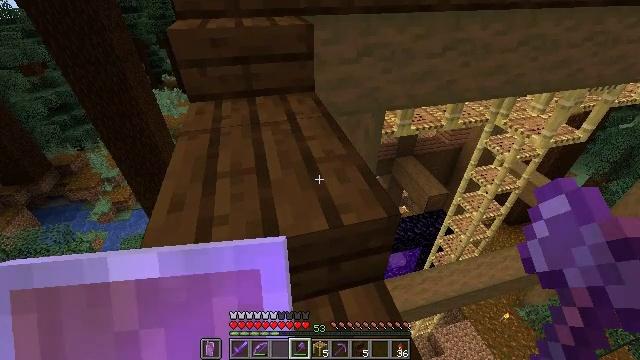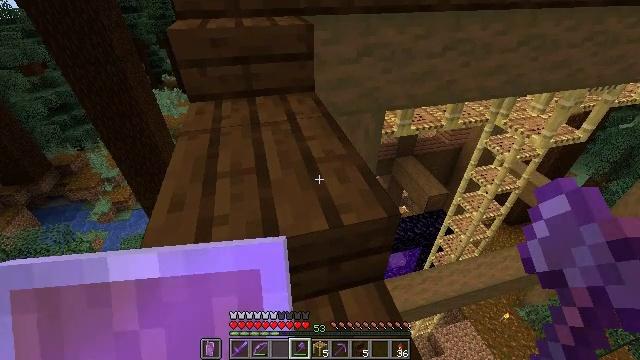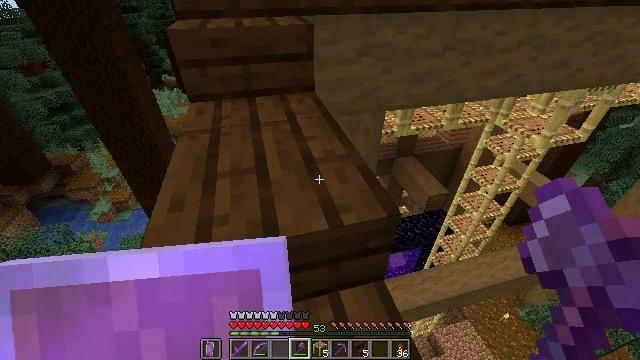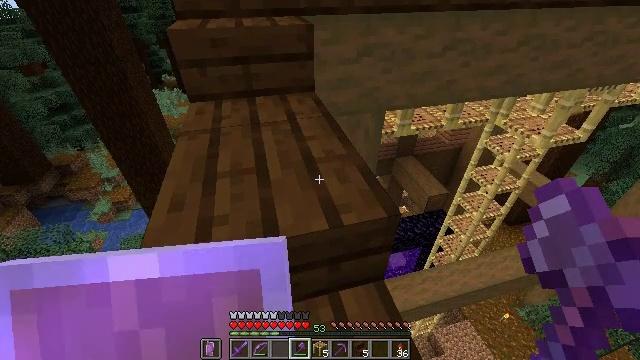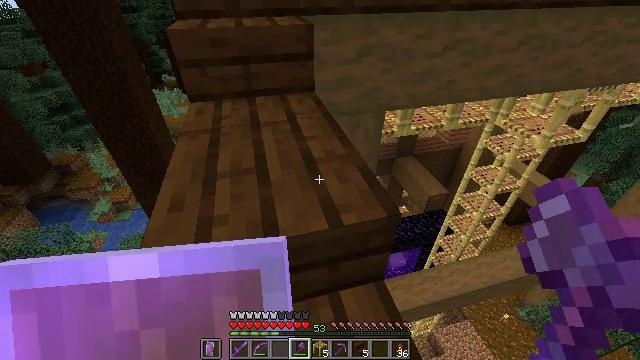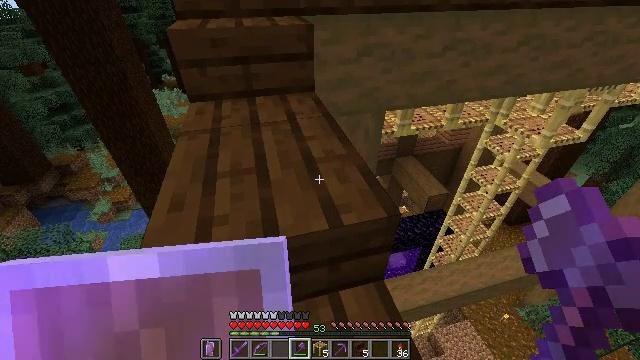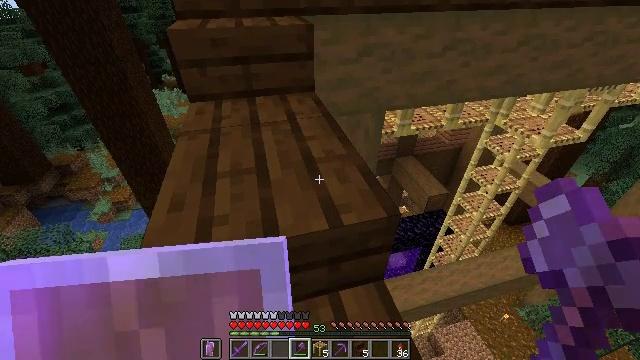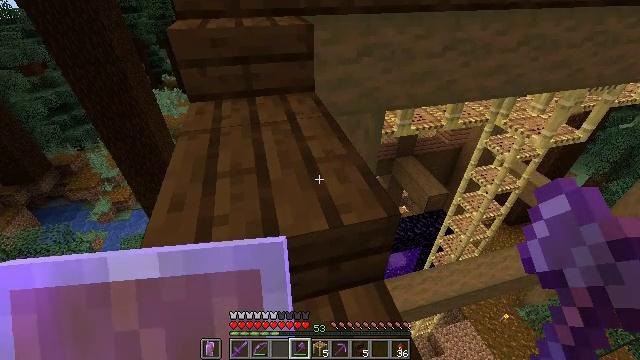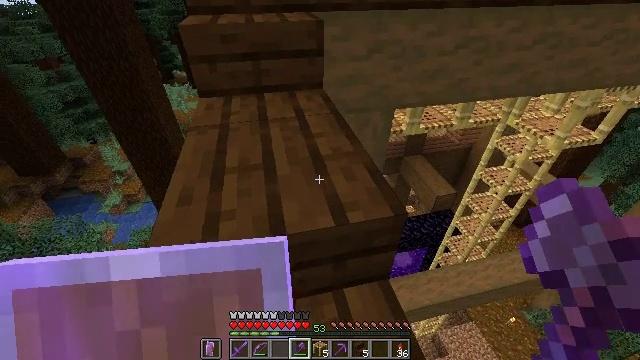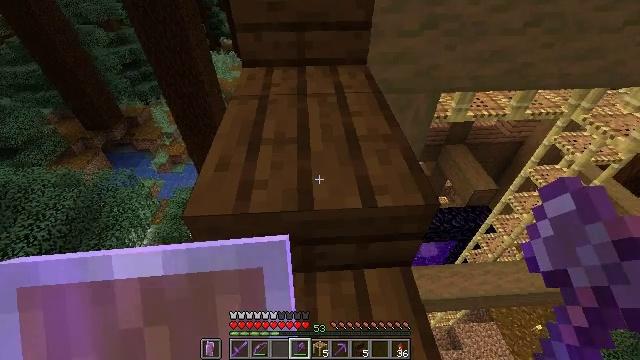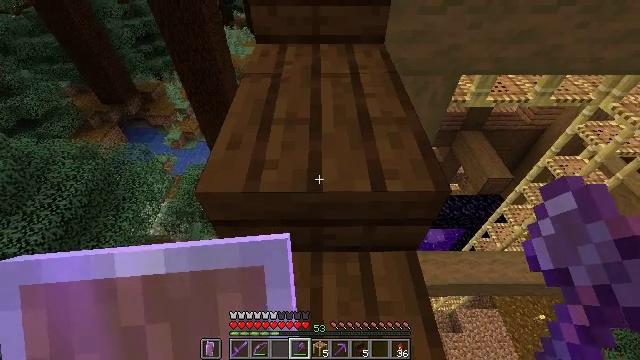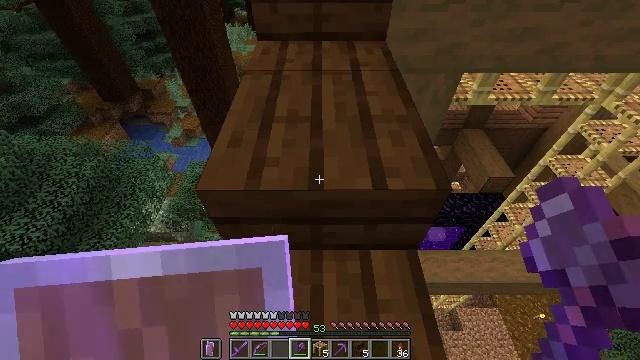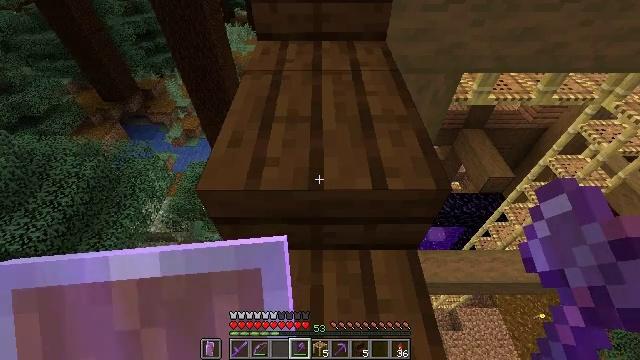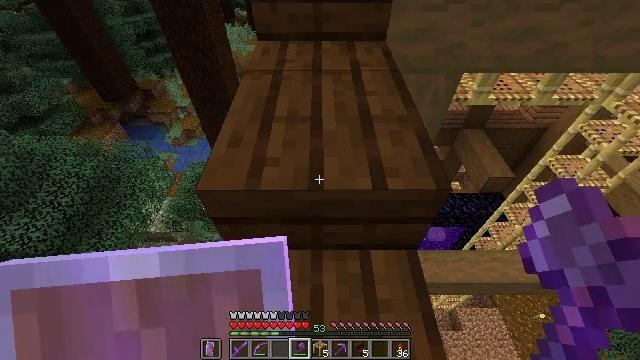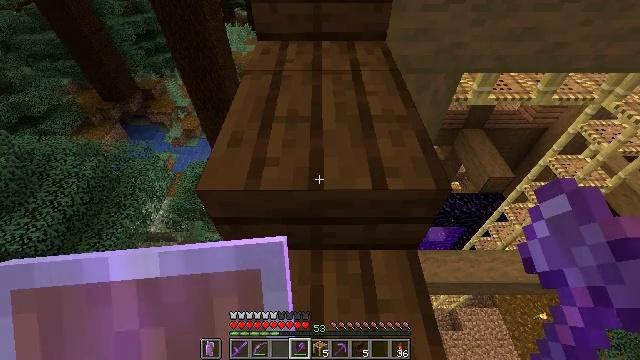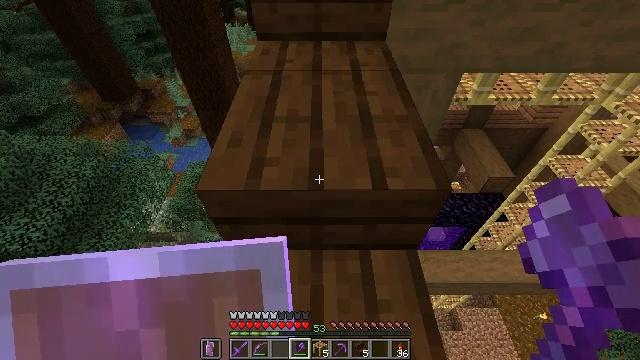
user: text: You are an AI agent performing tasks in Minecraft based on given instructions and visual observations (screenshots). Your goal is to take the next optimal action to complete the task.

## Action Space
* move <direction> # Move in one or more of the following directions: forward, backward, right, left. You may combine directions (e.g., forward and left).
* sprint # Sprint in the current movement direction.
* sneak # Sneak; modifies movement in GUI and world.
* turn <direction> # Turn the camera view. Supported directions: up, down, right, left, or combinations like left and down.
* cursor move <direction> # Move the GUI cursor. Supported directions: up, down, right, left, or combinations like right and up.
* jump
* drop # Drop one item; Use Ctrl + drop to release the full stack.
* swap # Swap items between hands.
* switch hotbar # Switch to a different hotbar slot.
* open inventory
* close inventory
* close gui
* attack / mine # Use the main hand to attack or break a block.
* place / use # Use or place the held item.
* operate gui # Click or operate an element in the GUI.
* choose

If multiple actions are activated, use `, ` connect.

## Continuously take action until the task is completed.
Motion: motion action
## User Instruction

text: Gather dark oak slab from the structure.
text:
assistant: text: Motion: sneak
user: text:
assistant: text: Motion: sneak
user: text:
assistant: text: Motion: sneak
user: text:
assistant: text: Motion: sneak
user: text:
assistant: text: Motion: sneak
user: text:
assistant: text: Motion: sneak
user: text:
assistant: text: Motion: sneak
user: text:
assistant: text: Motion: sneak, turn left
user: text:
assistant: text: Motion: sneak, turn left and down
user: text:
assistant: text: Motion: sneak, turn left and down
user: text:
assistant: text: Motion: sneak
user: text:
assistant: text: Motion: sneak
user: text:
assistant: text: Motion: sneak
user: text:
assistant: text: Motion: sneak
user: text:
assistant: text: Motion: sneak
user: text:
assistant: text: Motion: sneak
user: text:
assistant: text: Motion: sneak
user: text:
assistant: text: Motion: sneak
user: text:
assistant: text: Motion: sneak
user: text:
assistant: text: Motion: sneak
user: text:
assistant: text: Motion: sneak
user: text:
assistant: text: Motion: sneak
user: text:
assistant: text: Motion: sneak
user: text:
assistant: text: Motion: sneak
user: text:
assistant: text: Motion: sneak
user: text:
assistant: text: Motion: sneak
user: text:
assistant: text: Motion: sneak
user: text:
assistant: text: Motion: sneak
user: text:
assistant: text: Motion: sneak
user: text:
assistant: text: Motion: sneak